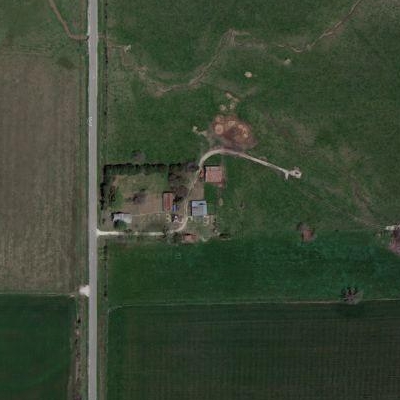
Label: Grass